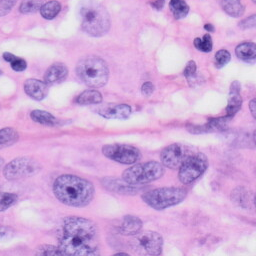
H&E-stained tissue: Skin